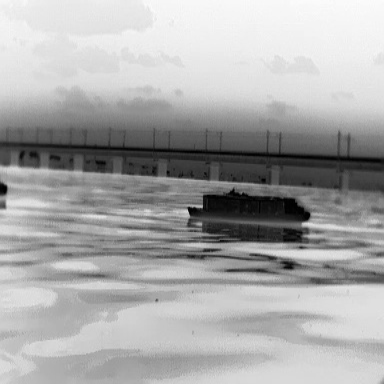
There is a fishing_boat in the infrared image.